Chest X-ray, PA view. Patient: 49 years old, sex M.
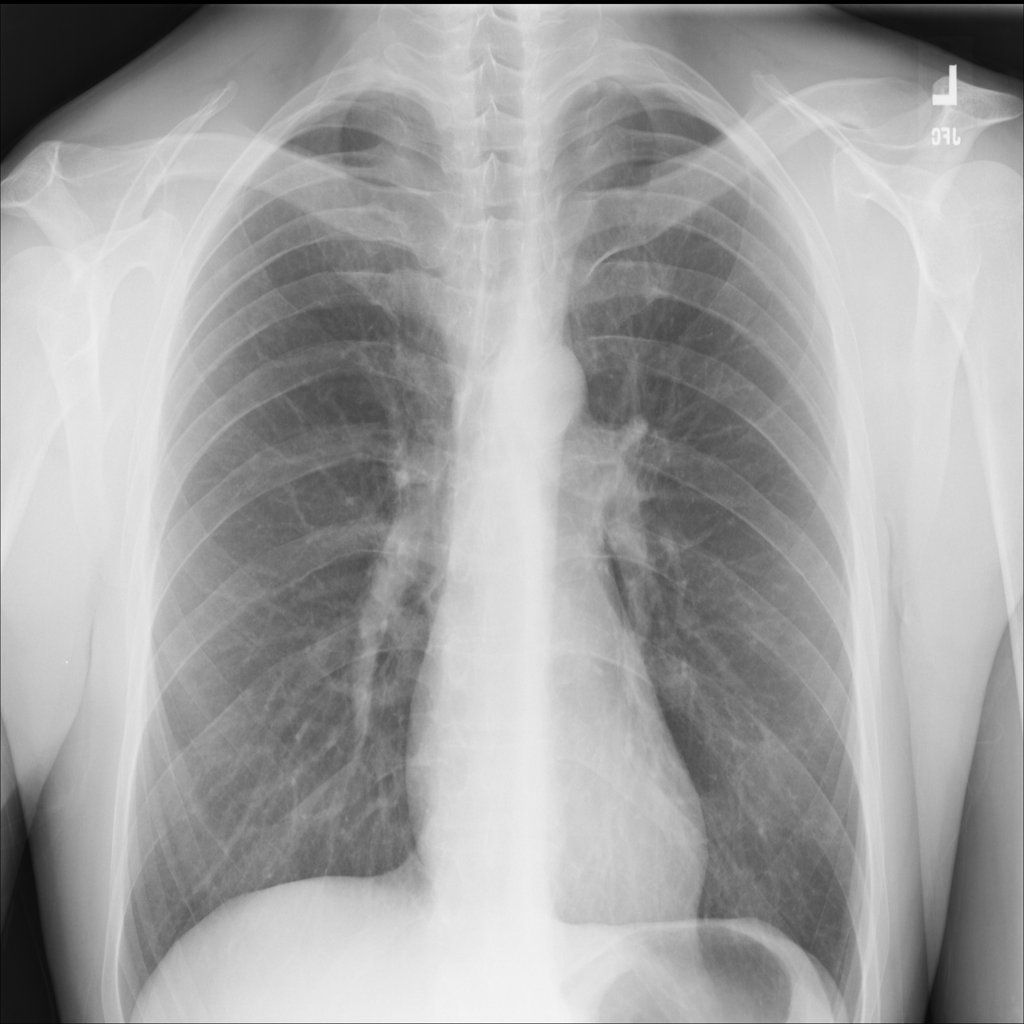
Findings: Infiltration